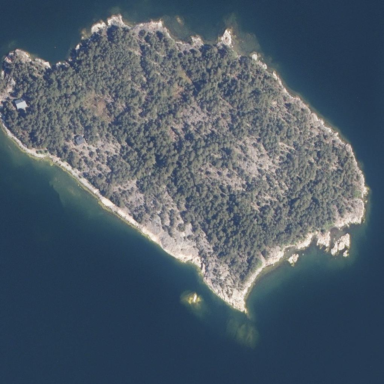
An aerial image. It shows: Islet along the natural coastline.